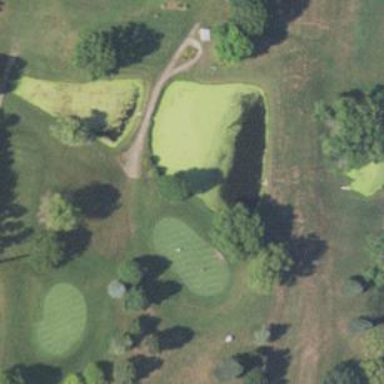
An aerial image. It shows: Water hazard on golf course. The hazard is natural water feature.